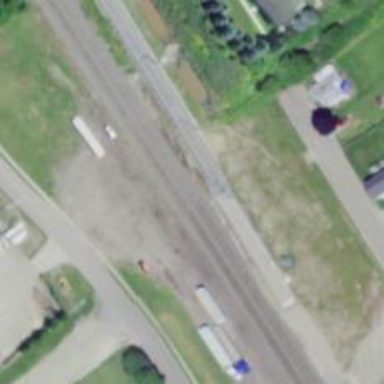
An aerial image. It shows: Railway siding with rails.